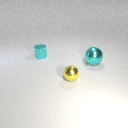
large cyan metal sphere to the right of small yellow metal sphere